Question: I have a paid-for Office 365 Developer account that I have accessed the underlying Azure subscription for.
Using the Azure Portal I created an "Application" in the Azure Active Directory for the account. I was able to save it and the Azure Portal reported "Success".
However trying to view the application(s) by clicking the "Applications" link in the WAAD in the Azure portal gives me this error.

"Could not load the list of applications. Try again later".
The "Details" button says
"Please try again. If the problem persists, contact support".
I have tried again. It doesn't work.
I have also tried to contact , but they keep rejecting the issue because it is not "Billing Related".
Has anyone else had this issue and overcome it? Or has anyone actually had any luck logging a call with Azure Support?
Help appreciated!
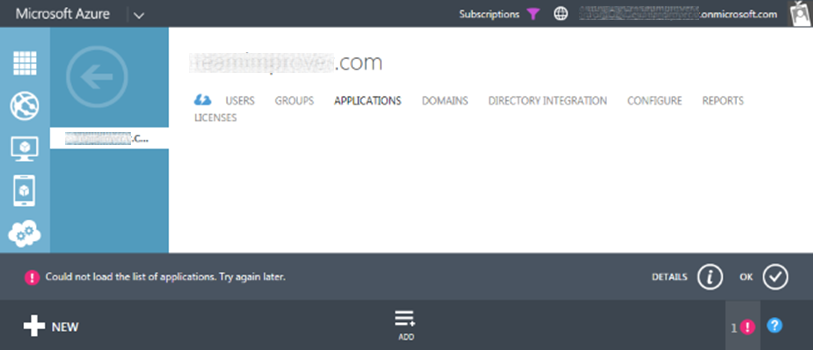
Answer: I eventually resolved this problem.
I used the Azure Active Directory Powershell commands to list all the "Applications" ( Get-MsolServicePrincipal ) that were within the AAD.
I was then able to use the "Remove" command to start taking away the entries one-by-one. Eventually I must have deleted the one entry causing the problem ... because now it is fixed and